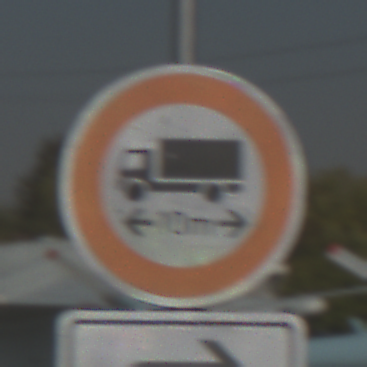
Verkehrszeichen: TatsaechlicheLaenge
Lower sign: RichtungsangabeDurchPfeile5
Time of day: MorningAfternoon
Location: Outdoor (Special)
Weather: Clear
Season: NotSpecified
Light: Natural